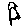
Label: bird